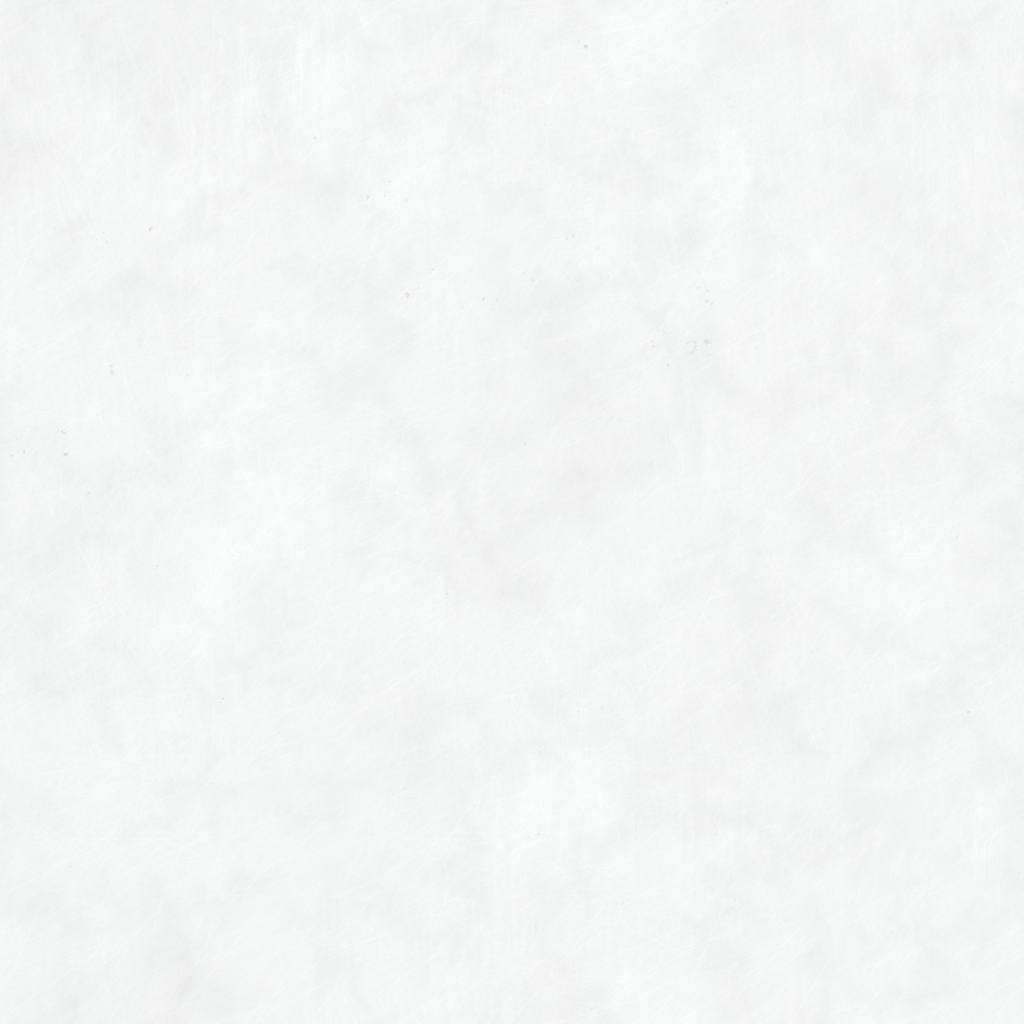
Texture map type: Color